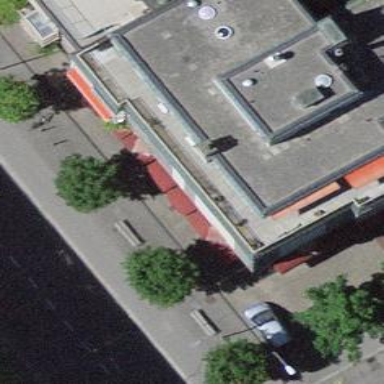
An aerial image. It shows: Bar.